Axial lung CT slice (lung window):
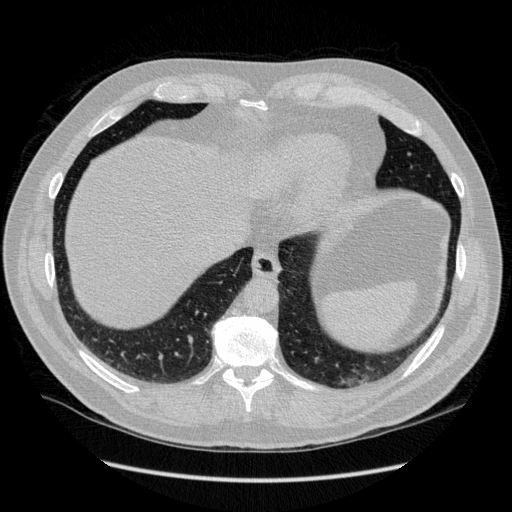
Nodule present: no